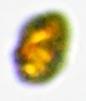
Label: Akashiwo